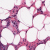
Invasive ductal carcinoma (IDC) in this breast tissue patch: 0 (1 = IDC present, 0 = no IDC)